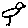
Label: bird